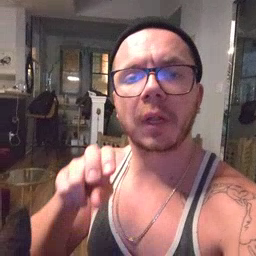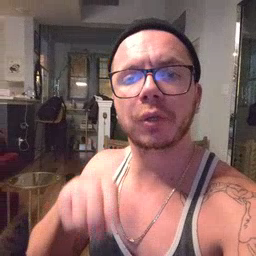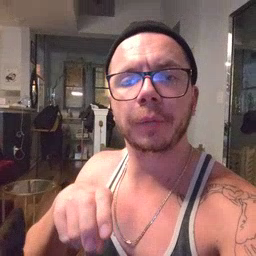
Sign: chair